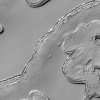
Atmospheric dust classification: not_dusty